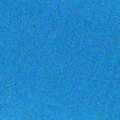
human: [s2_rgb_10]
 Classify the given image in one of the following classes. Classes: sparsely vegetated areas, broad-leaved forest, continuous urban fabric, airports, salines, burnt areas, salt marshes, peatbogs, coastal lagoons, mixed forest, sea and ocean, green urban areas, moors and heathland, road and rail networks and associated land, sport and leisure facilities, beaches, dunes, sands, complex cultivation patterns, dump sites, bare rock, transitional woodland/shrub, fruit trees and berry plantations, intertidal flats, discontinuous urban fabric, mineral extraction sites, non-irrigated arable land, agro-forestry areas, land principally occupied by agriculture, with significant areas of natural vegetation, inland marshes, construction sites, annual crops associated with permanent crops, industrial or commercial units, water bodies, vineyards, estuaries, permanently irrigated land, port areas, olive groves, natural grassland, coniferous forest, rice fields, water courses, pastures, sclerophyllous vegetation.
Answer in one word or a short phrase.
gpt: sea and ocean